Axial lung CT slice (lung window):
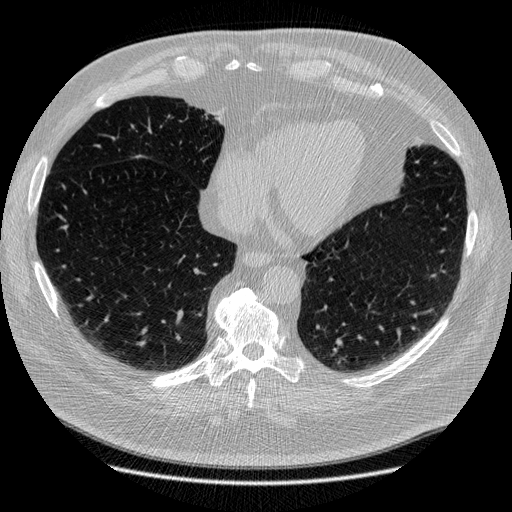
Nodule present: no